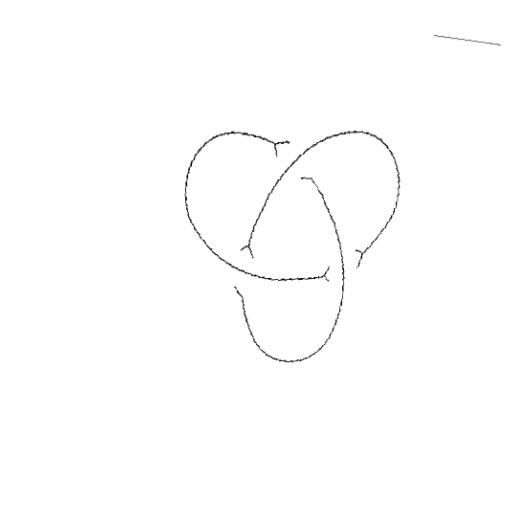
Crossing number: 3